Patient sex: M
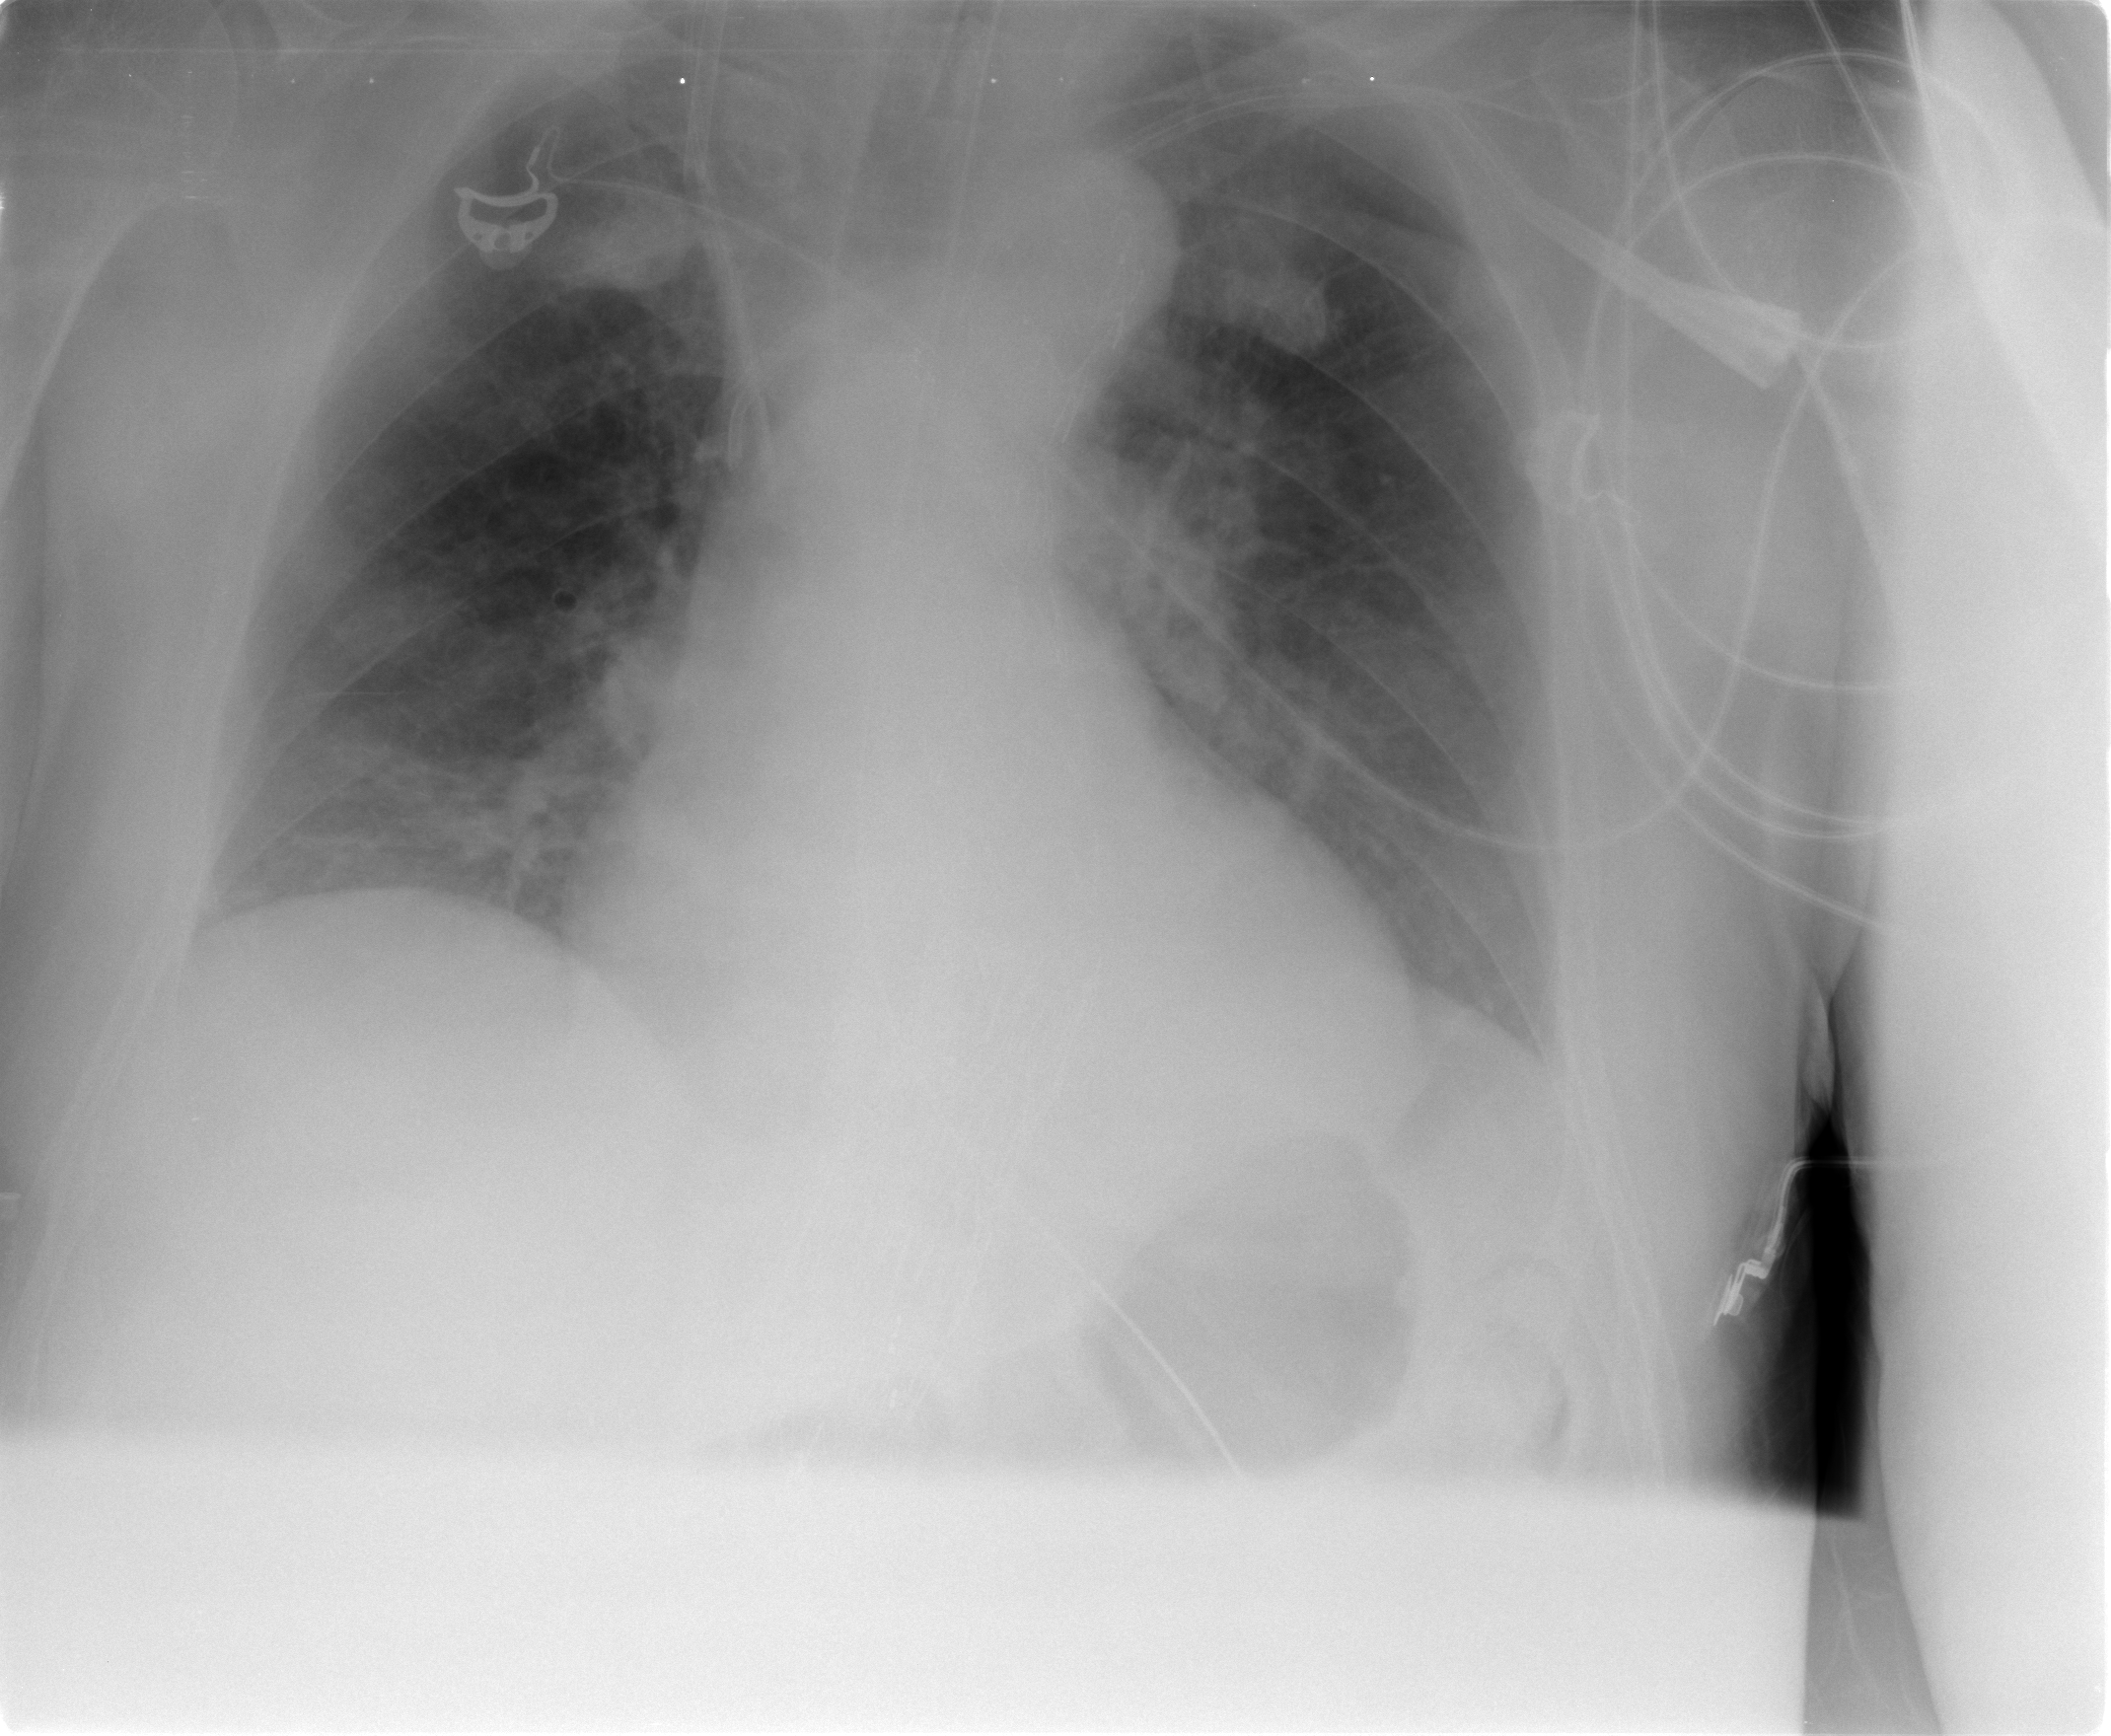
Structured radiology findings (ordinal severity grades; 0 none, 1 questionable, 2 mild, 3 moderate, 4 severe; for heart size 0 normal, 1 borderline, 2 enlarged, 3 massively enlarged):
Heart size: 1
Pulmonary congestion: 2
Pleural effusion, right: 1
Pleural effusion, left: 1
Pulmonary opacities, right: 0
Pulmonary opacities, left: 0
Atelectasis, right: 2
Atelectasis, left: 2